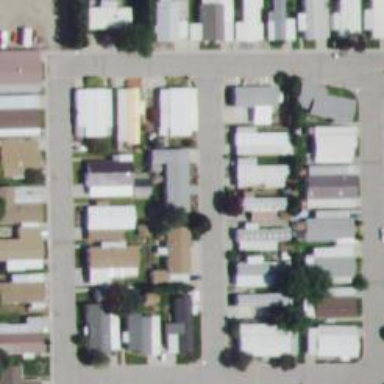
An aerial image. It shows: Residential area designated as trailer park.